Field crop: maize
Growth stage: 2
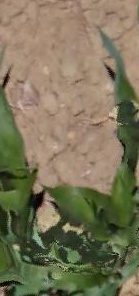
Species: maize